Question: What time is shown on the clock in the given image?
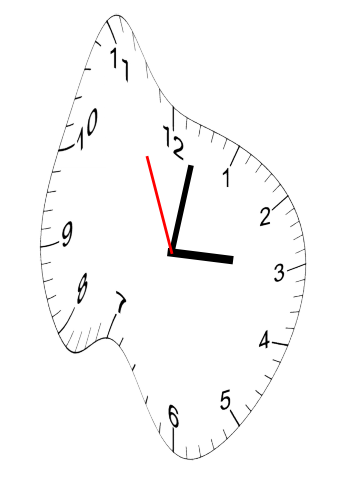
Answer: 03:01:56